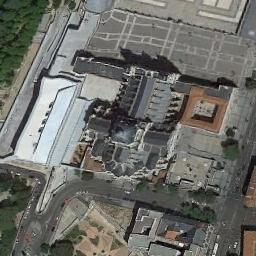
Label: palace